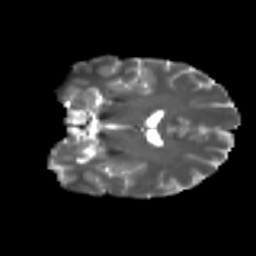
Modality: T2w
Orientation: coronal
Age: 35
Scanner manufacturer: ge
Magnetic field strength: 3 T
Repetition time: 7.8 s
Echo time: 0.0606 s